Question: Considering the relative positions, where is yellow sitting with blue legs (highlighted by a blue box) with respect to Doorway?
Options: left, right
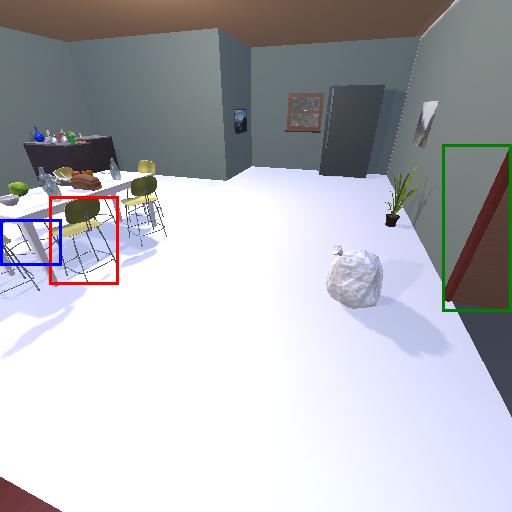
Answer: left